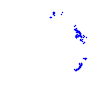
Particle: proton